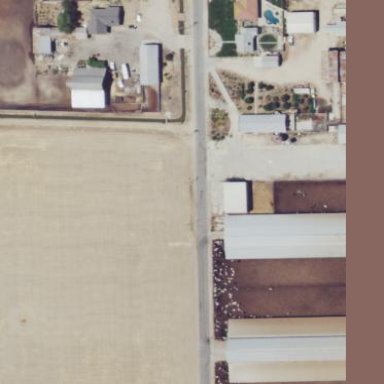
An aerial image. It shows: Farmyard area.